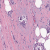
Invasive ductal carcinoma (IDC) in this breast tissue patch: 1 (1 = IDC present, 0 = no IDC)